Aerial crown-view tile of a tropical tree (Barro Colorado Island, Panama), acquired 20240716:
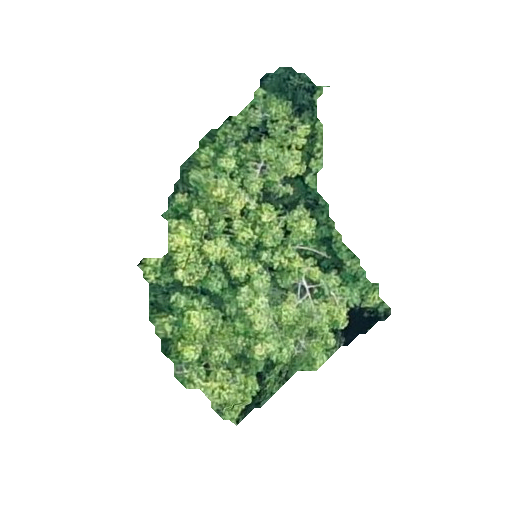
Species: Guatteria lucens
GBIF accepted scientific name: Guatteria lucens
Crown area: 77.958 m²